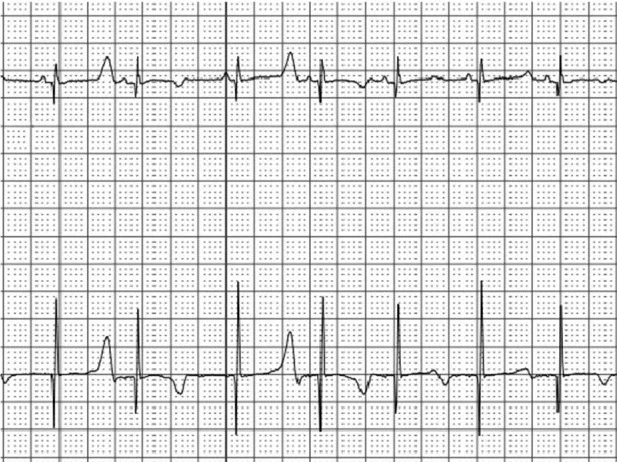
Neonatal 24-h ECG recording. Presence of T wave alternans. During the first day of life in 24-h ECG recording.
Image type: electrography (ekg)